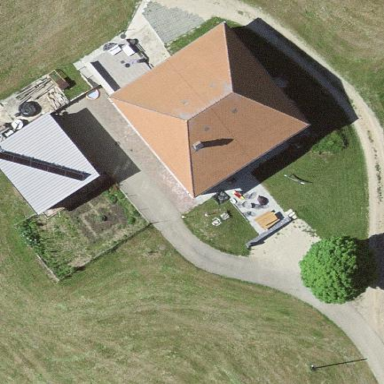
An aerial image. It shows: Farm building.